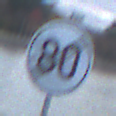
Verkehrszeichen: EndeGeschwindigkeit80
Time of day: SunriseSunset
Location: Outdoor (Suburban)
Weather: PartlyCloudy
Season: NotSpecified
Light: Natural